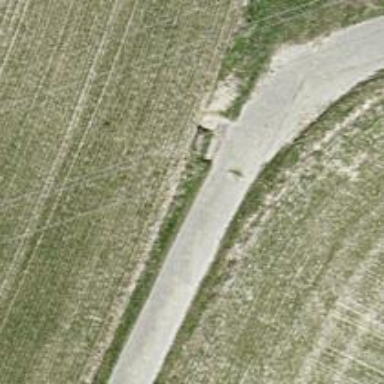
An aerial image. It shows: Well-maintained track road with grade 1 tracktype.